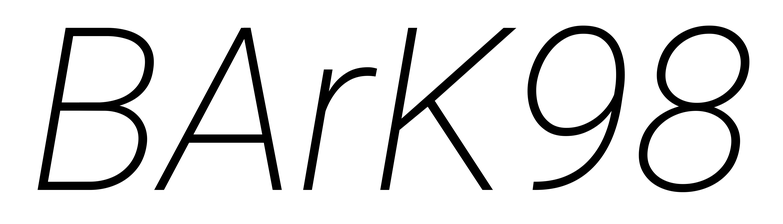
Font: Roboto-Italic_ExtraLight_Italic